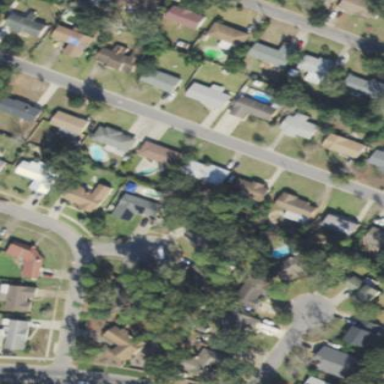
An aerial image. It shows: Single-family residential area.